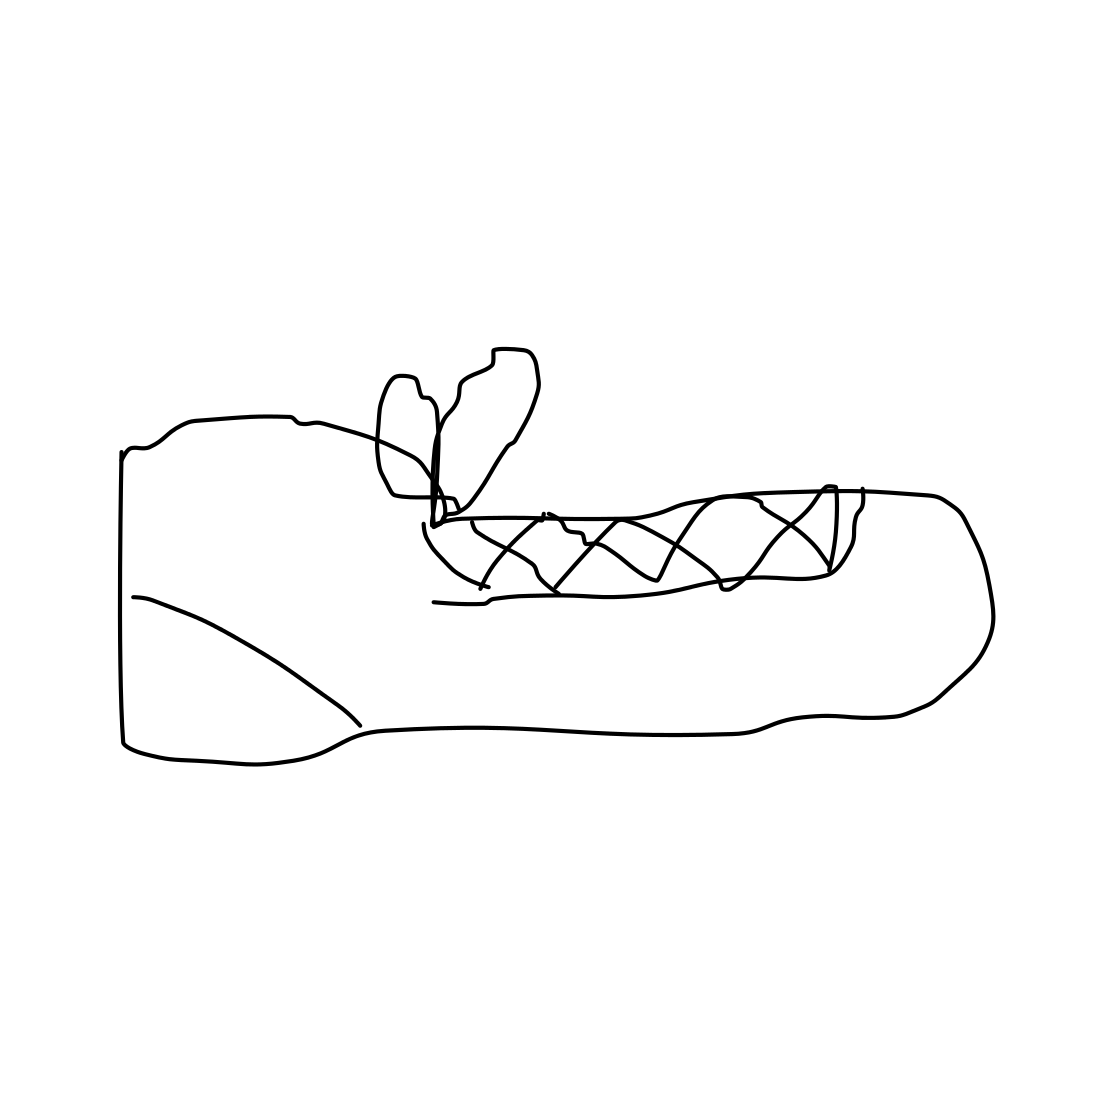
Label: shoe